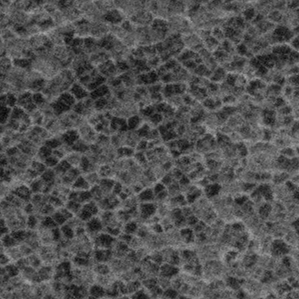
Label: frost